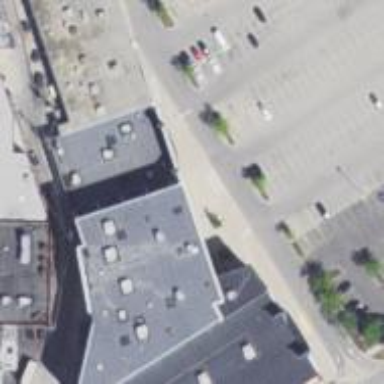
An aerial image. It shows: Retail building.